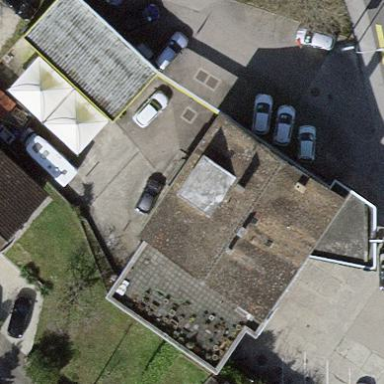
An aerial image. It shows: Building that houses car shop.